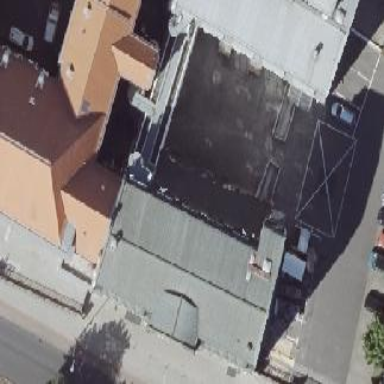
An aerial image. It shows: Civic building with gambrel roof shape.